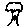
Label: tree